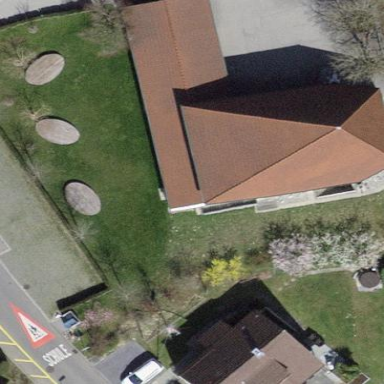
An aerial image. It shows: Building with pyramidal roof made of roof tiles. The roof has edges and the building's color is white.